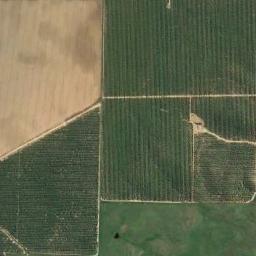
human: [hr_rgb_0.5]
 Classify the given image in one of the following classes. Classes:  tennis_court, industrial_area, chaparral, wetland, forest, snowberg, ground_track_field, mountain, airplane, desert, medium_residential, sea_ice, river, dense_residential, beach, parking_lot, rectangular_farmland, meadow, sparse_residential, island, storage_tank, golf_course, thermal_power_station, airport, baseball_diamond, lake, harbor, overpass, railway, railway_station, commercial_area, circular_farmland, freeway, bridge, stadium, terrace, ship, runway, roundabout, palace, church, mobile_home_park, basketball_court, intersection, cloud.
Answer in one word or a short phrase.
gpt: rectangular_farmland